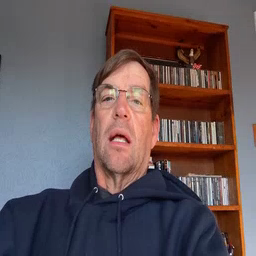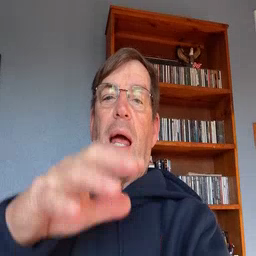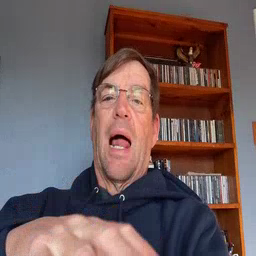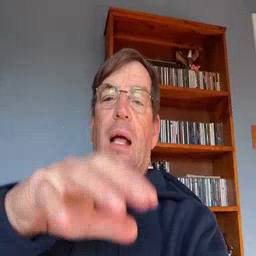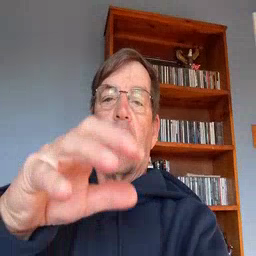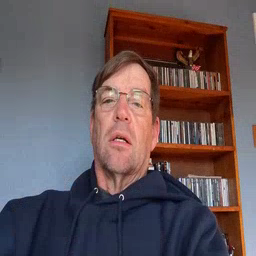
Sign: alligator